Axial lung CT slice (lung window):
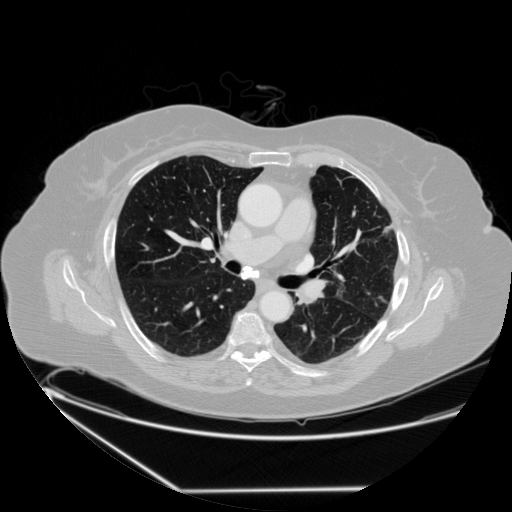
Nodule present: no